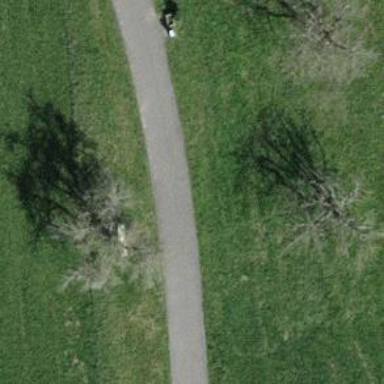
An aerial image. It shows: Bench.